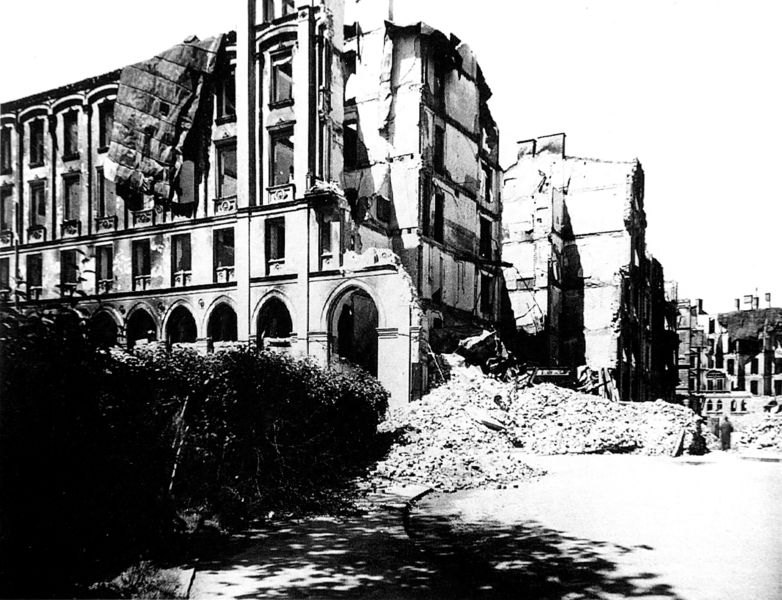
Titel: Nordseite des Maximiliansforums, Ecke Seitzstraße in München
Standort: München
Institution: Bayerisches Landesamt für Denkmalpflege, Fotoarchiv
Schlagwörter: baum, blau, himmel, mann, schatten, weiß, bäume, gelb, grün, stadt, fenster, frau, grau, licht, männer, schwarz, tür, zimmer, gebäude, haus, rot, wiese, wand, architektur, steine, bild, busch, büsche, gebüsch, sonne, kind, kamin, kamine, schornstein, turm, bogen, schornsteine, hecke, backstein, platz, schutt, schutthaufen, krieg, zerstörung, tor, foto, fotografie, photographie, bögen, eingang, ruine, münchen, ruinen, arkaden, photo, etagen, abriss, backsteine, dokumentation, beben, bombe, bombenangriff, brandwand, brandwände, bruch, erdbeben, gra, grsu, nach dem bombenangriff, rue de rivoli